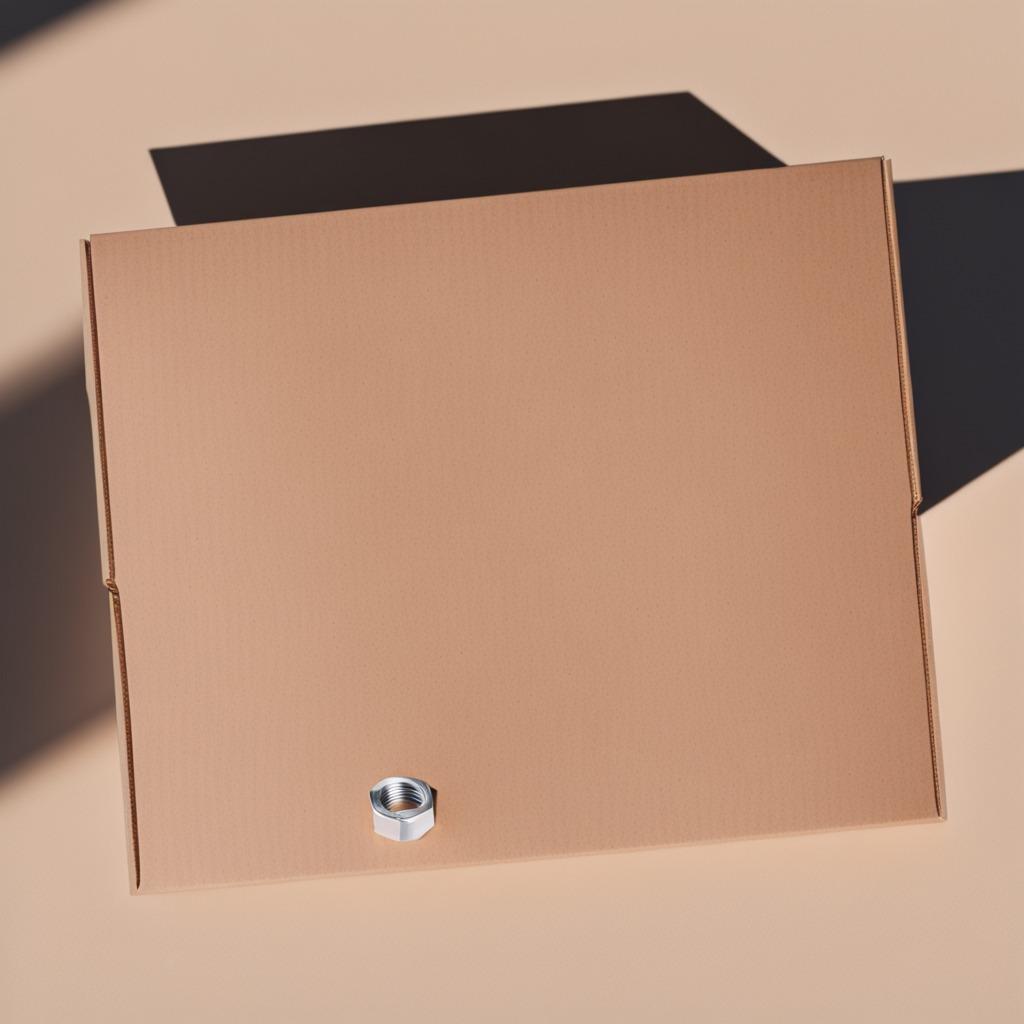
A metal nut is lying on a clean dry cardboard box surface in an outdoor workshop during daytime bright natural light soft shadows slightly creased but